Question: I want to generate a java client from wsdl.
So I have create a new project, import wsdl into project, then right click -> web services -> Generate Client.
So this is the option that I use:

Then click on fish and I have this error:
'''
IWAB0399E Error in generating Java from WSDL: WSDLException (at /definitions/types/xsd:schema): faultCode=OTHER_ERROR: An error occurred trying to resolve schema referenced at 'https://edottotest.sanita.regione.rsr.rupar.puglia.it/nsisr/PianoAssistenzialeResidenzialeService?xsd=1', relative to 'file:/D:/Dropbox/workspace/Edotto/src/PianoAssistenzialeResidenzialeService.wsdl'.: sun.security.validator.ValidatorException: PKIX path building failed: sun.security.provider.certpath.SunCertPathBuilderException: unable to find valid certification path to requested target: javax.net.ssl.SSLHandshakeException: sun.security.validator.ValidatorException: PKIX path building failed: sun.security.provider.certpath.SunCertPathBuilderException: unable to find valid certification path to requested target
at sun.security.ssl.Alerts.getSSLException(Unknown Source)
at sun.security.ssl.SSLSocketImpl.fatal(Unknown Source)
at sun.security.ssl.Handshaker.fatalSE(Unknown Source)
at sun.security.ssl.Handshaker.fatalSE(Unknown Source)
at sun.security.ssl.ClientHandshaker.serverCertificate(Unknown Source)
at sun.security.ssl.ClientHandshaker.processMessage(Unknown Source)
at sun.security.ssl.Handshaker.processLoop(Unknown Source)
at sun.security.ssl.Handshaker.process_record(Unknown Source)
at sun.security.ssl.SSLSocketImpl.readRecord(Unknown Source)
at sun.security.ssl.SSLSocketImpl.performInitialHandshake(Unknown Source)
at sun.security.ssl.SSLSocketImpl.startHandshake(Unknown Source)
at sun.security.ssl.SSLSocketImpl.startHandshake(Unknown Source)
at sun.net.www.protocol.https.HttpsClient.afterConnect(Unknown Source)
at sun.net.www.protocol.https.AbstractDelegateHttpsURLConnection.connect(Unknown Source)
at sun.net.www.protocol.http.HttpURLConnection.getInputStream0(Unknown Source)
at sun.net.www.protocol.http.HttpURLConnection.getInputStream(Unknown Source)
at java.net.URLConnection.getContent(Unknown Source)
at sun.net.www.protocol.https.HttpsURLConnectionImpl.getContent(Unknown Source)
at java.net.URL.getContent(Unknown Source)
at com.ibm.wsdl.util.StringUtils.getContentAsInputStream(Unknown Source)
at com.ibm.wsdl.xml.WSDLReaderImpl.parseSchema(Unknown Source)
at com.ibm.wsdl.xml.WSDLReaderImpl.parseSchema(Unknown Source)
at com.ibm.wsdl.xml.WSDLReaderImpl.parseTypes(Unknown Source)
at com.ibm.wsdl.xml.WSDLReaderImpl.parseDefinitions(Unknown Source)
at com.ibm.wsdl.xml.WSDLReaderImpl.readWSDL(Unknown Source)
at com.ibm.wsdl.xml.WSDLReaderImpl.readWSDL(Unknown Source)
at com.ibm.wsdl.xml.WSDLReaderImpl.readWSDL(Unknown Source)
at org.apache.axis.wsdl.symbolTable.SymbolTable.populate(SymbolTable.java:516)
at org.apache.axis.wsdl.symbolTable.SymbolTable.populate(SymbolTable.java:495)
at org.apache.axis.wsdl.gen.Parser$WSDLRunnable.run(Parser.java:361)
at java.lang.Thread.run(Unknown Source)
Caused by: sun.security.validator.ValidatorException: PKIX path building failed: sun.security.provider.certpath.SunCertPathBuilderException: unable to find valid certification path to requested target
at sun.security.validator.PKIXValidator.doBuild(Unknown Source)
at sun.security.validator.PKIXValidator.engineValidate(Unknown Source)
at sun.security.validator.Validator.validate(Unknown Source)
at sun.security.ssl.X509TrustManagerImpl.validate(Unknown Source)
at sun.security.ssl.X509TrustManagerImpl.checkTrusted(Unknown Sour
'''
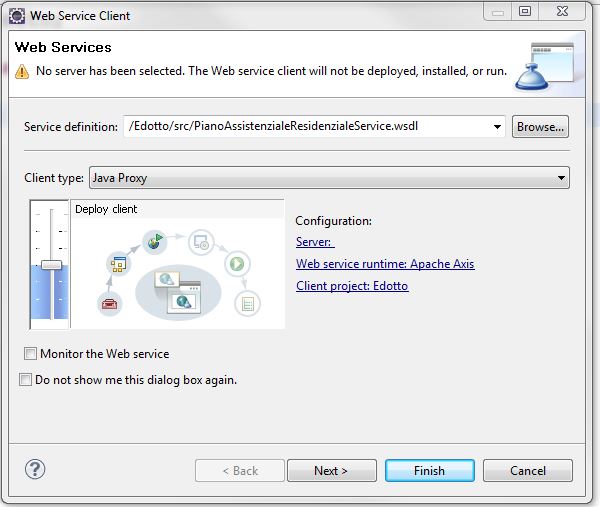
Answer: Your WSDL imports a schema with a URL with an 'https' address scheme. This error indicates that your Java installation does not "trust" the certificate presented by the server that is hosting this schema that is being imported.
You have a couple of options:
1. Import either the server's CA certificate, or the servers actual certificate into your trust store
2. Download the schema to a local location and change the import url in the WSDL
I would recommend the second option, as it is slightly more portable as long as you package the WSDL and aforementioned schema together.